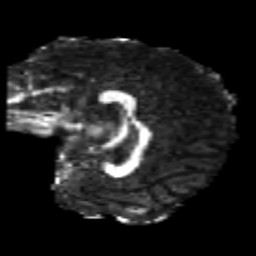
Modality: FA
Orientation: sagittal
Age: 21
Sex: female
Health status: healthy
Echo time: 0.074 s